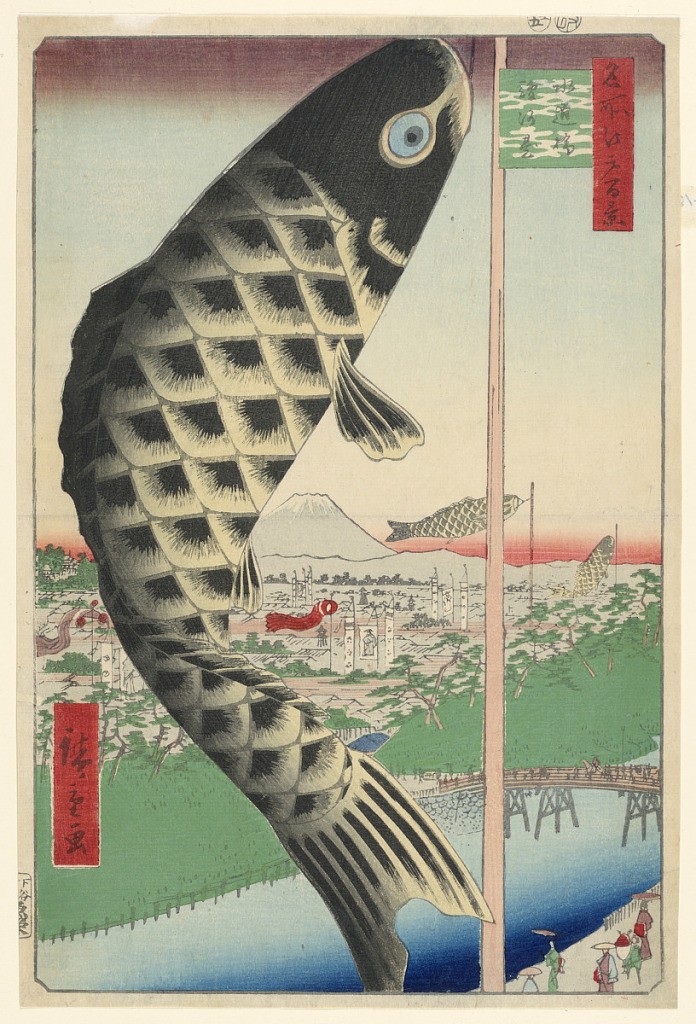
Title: One Hundred Famous Views of Edo
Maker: Ando Hiroshige, Japanese, 1797–1858
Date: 1857
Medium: Woodblock print in colored ink on paper
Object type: Print
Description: At the center of the image is a black windsock (Koinobori) in the form of a carp (Magoi), and in the background is a view of Mt. Fuji, with a proession of samurai passing over the Suido Bridge. The carp windock was a traditional decoration for Boy's Day (May 5th), also known as Feast of Banners, a Japanese festival that celebrates children.